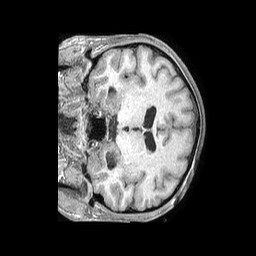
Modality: T1w
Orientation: coronal
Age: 16
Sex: male
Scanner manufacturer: philips
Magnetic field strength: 1.5 T
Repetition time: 0.007681 s
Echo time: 0.003499 s